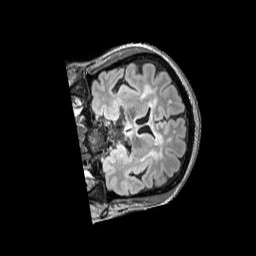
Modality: FLAIR
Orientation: coronal
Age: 62
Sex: female
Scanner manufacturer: siemens
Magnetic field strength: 3 T
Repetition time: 5 s
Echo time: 0.387 s